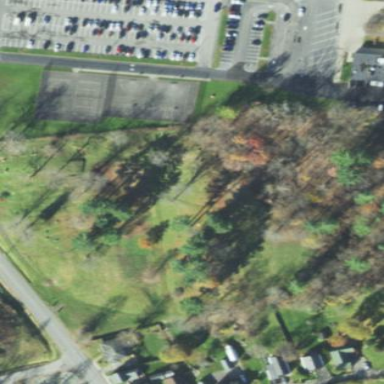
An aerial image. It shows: Cemetery.